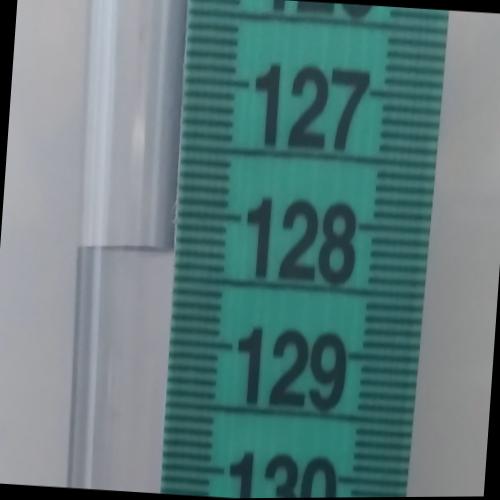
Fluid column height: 128.3 cm